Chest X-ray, AP view. Patient: 40 years old, sex F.
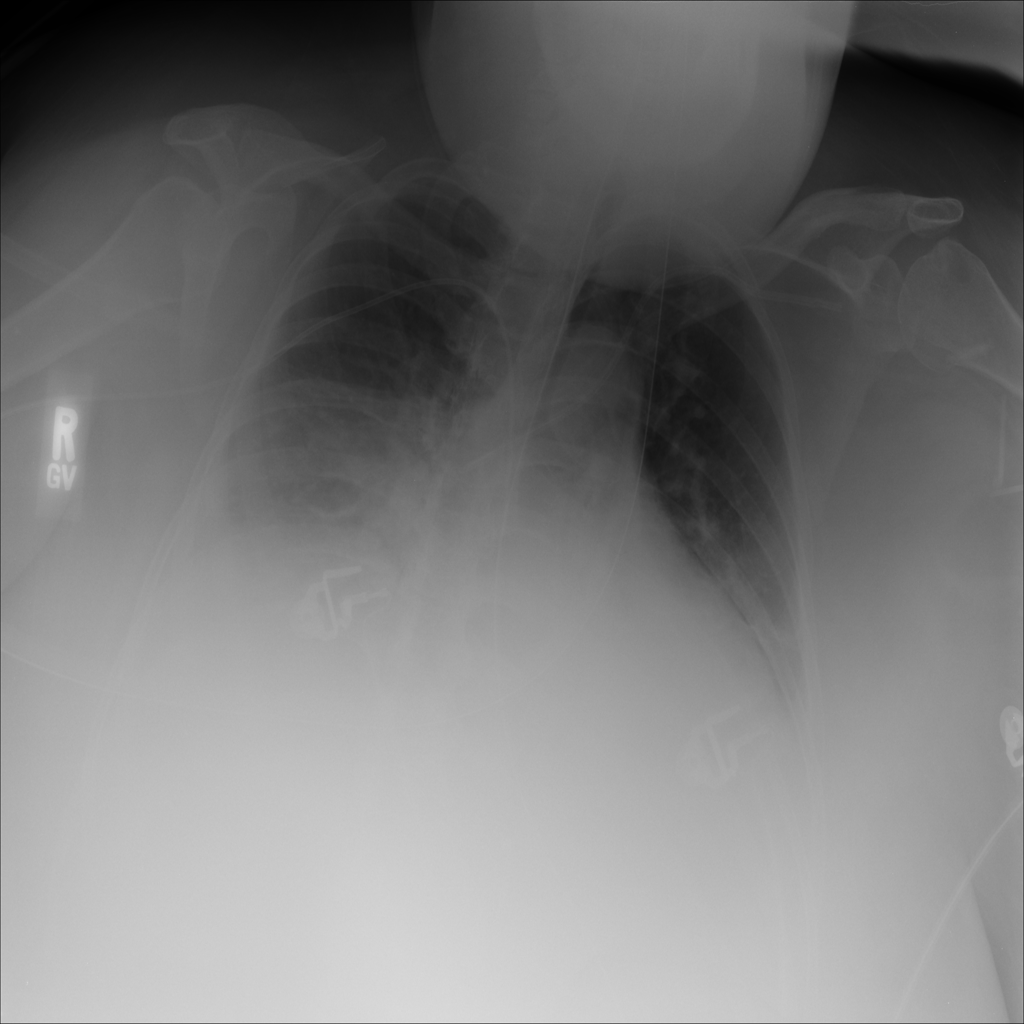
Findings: No Finding